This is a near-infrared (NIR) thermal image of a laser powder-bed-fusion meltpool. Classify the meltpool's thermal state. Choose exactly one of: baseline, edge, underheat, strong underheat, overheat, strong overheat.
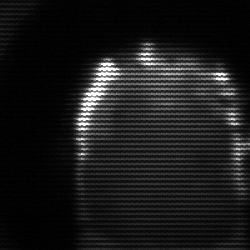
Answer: baseline